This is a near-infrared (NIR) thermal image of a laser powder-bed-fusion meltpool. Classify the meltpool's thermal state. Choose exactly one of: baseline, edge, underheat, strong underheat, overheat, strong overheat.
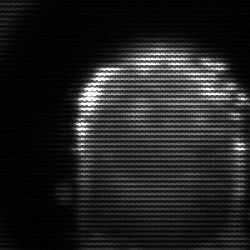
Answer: baseline